Question: I have a scroll view (shown in the picture below). It allows the user to jump/navigate between various sections in my app. The number of sections varies between 20 to 40 (which is pretty large). The speed of the scroll should depend on the speed with which the user swipes/scrolls on the view. I thought of doing this operation by using the 'contentOffSet' property of 'scrollview', but didn't do it as it might decrease the usability of this feature.
-------> This is the scroll view
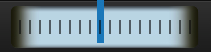
Answer: I would recommend using 'UIPanGestureRecognizer' on your custom view and use 'velocityInView':
If that doesn't cut your need, do your own customized calculation by listening to 'UIGestureRecognizerStateChanged'